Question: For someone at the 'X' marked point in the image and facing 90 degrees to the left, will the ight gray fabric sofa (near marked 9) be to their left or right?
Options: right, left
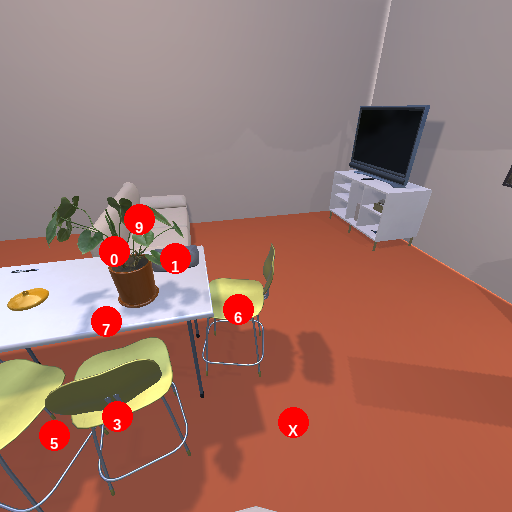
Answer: right